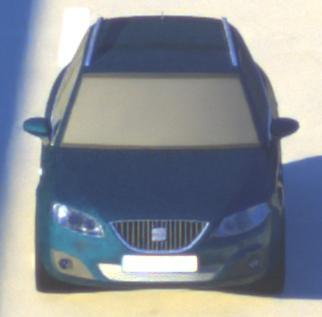
Make: SEAT
Model: Exeo ST 1.6
Detailed model: Exeo (3R) ST
Model produced from: 2010/05
Model produced until: 2010/08
Doors: 5
Color: blue
Road condition: dry road
Daytime: sunrise or sunset
Contrast: medium contrast